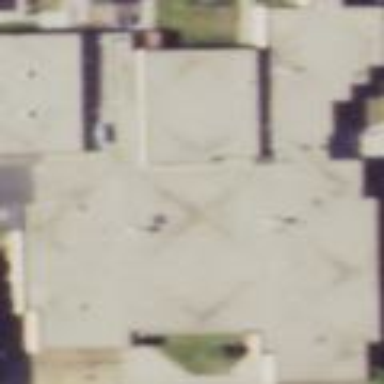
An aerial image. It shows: School building.